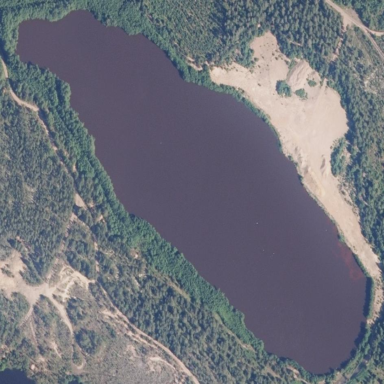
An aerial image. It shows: Reservoir of natural water.